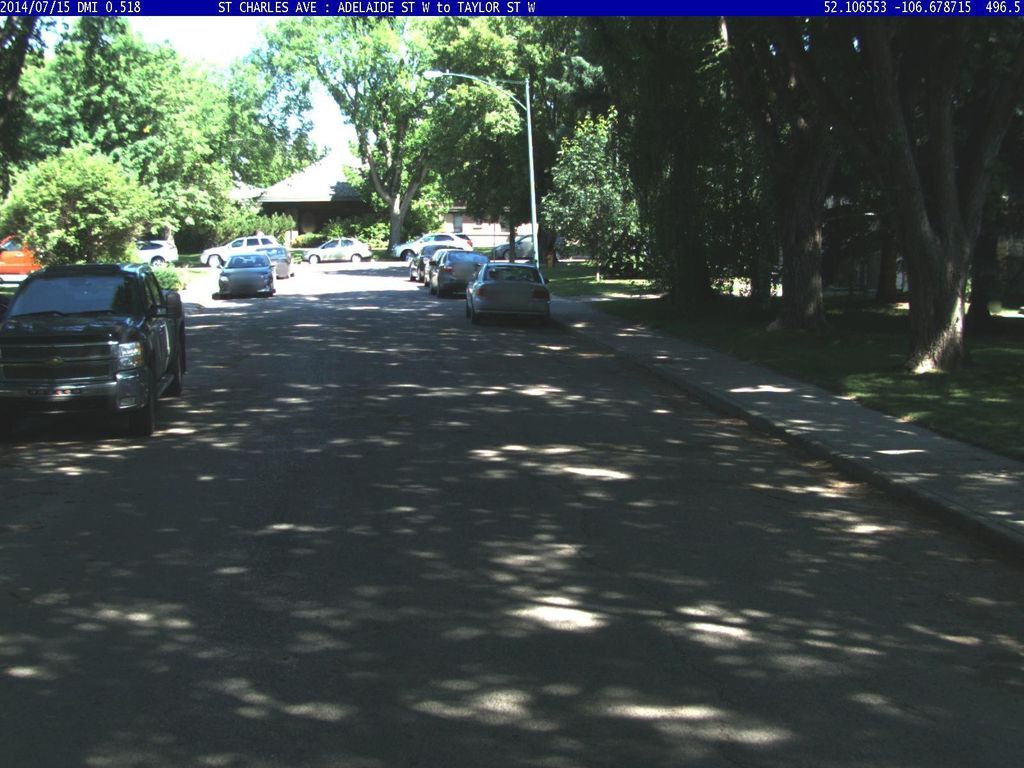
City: saskatoon